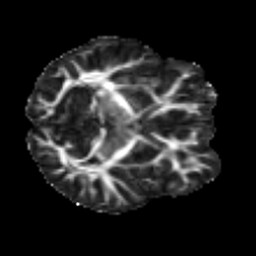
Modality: FA
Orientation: axial
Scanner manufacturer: siemens
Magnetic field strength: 3 T
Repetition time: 3.6 s
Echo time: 0.092 s